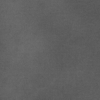
Label: dusty